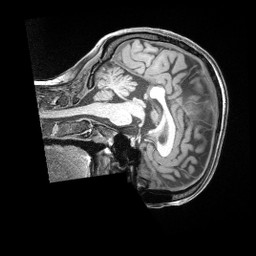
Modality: T1w
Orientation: sagittal
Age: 32
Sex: female
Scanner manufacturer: siemens
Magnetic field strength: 3 T
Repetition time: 2 s
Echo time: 0.00211 s